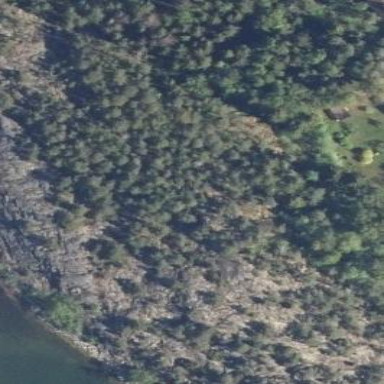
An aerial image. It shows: View of natural bedrock.